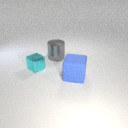
large blue rubber cube to the right of large gray metal cylinder